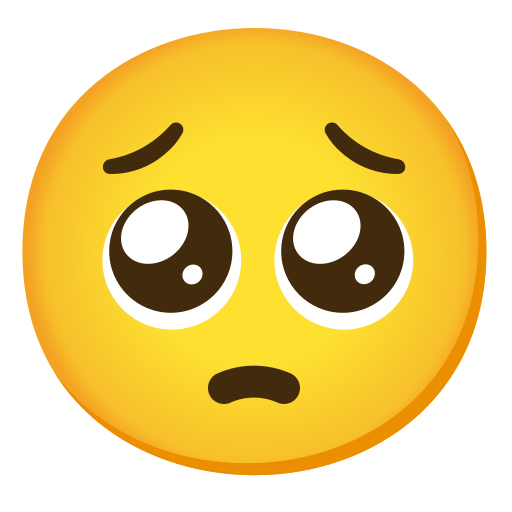
Emoji: 🥺